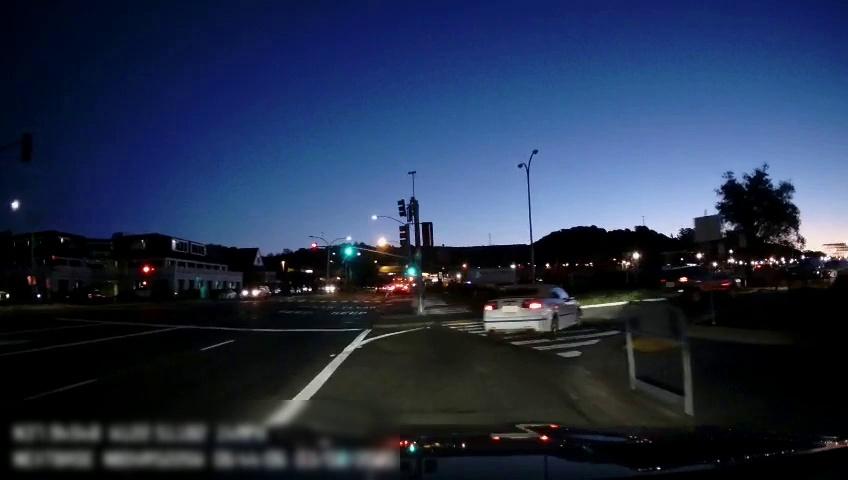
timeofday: Night
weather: Other
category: Drivable Space
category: Vehicles | Car
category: Vehicles | Car
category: Vehicles | Car
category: Vehicles | SUV
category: Vehicles | SUV
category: Vehicles | Car
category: Lanes | Current Lane
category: Lanes | Alternate Lane
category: Lanes | Alternate Lane
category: Lanes | Alternate Lane
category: Lanes | Current Lane
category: Traffic | Lights
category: Traffic | Lights
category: Traffic | Lights
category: Traffic | Lights
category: Traffic | Lights